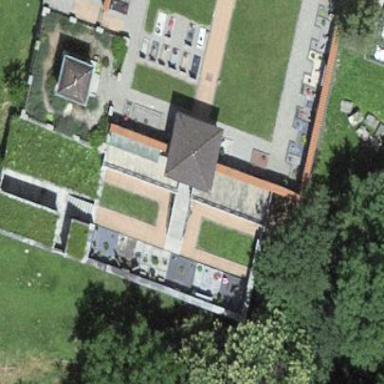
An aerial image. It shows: Cemetery.